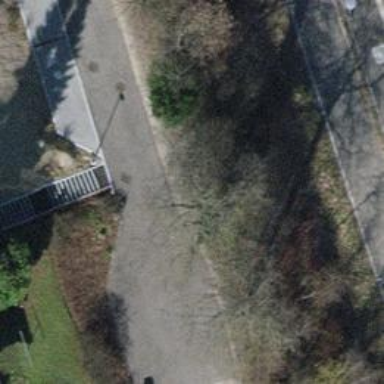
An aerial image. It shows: Paved road with steps.